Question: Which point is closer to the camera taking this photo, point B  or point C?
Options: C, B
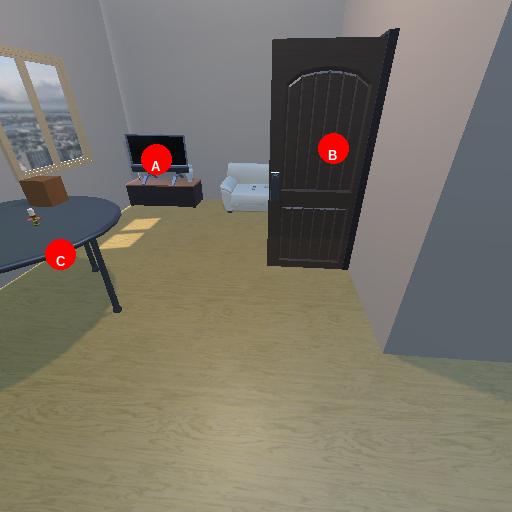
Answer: C